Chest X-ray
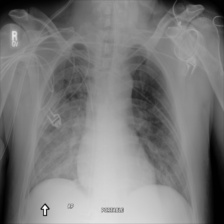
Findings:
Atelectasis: negative
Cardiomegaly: negative
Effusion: negative
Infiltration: negative
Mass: negative
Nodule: negative
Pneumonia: negative
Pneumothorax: negative
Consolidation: negative
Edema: negative
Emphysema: negative
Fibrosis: negative
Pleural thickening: negative
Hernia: negative